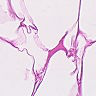
Metastatic tissue present: no